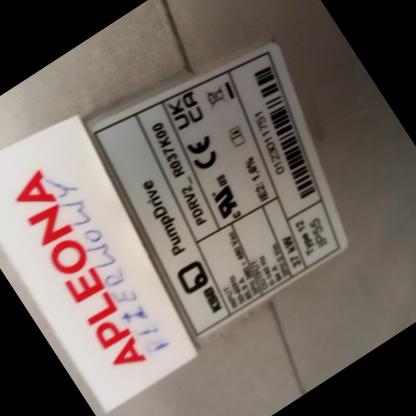
Klasa: tabliczka-znamionowa